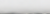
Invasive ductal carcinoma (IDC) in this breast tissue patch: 0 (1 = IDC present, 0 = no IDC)